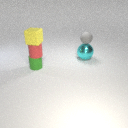
small green rubber cylinder below small yellow rubber cube